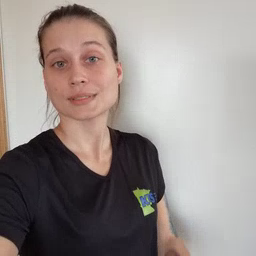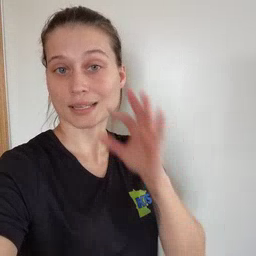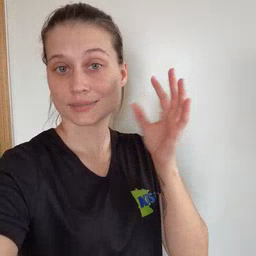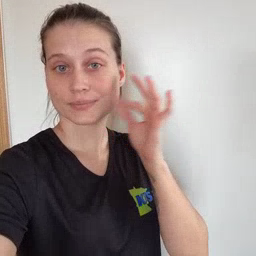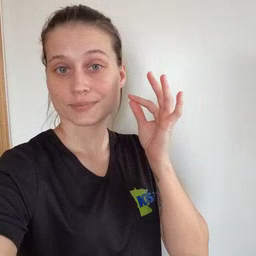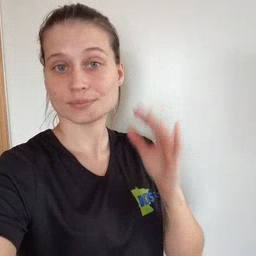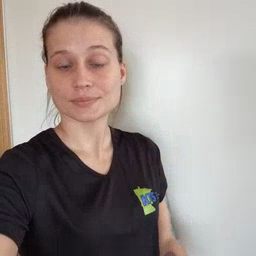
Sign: cat